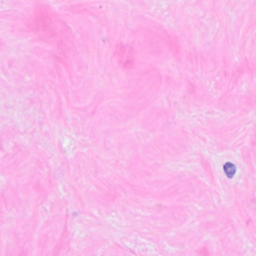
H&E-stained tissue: Breast